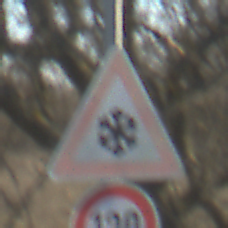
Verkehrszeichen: SchneeOderEisglaette
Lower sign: Geschwindigkeit130
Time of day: MorningAfternoon
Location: Outdoor (Nature)
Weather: Clear
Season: NotSpecified
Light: Natural